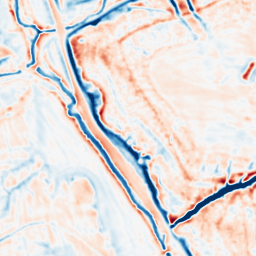
Category: multiscale
Decomposition family: dog_multiscale
Decomposition parameters: sigma_ratio: 1.6
n_scales: 3
base_sigma: 1
Upsampling method: fft_zeropad
Upsampling parameters: scale: 4
Upsampling scale: 4